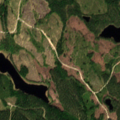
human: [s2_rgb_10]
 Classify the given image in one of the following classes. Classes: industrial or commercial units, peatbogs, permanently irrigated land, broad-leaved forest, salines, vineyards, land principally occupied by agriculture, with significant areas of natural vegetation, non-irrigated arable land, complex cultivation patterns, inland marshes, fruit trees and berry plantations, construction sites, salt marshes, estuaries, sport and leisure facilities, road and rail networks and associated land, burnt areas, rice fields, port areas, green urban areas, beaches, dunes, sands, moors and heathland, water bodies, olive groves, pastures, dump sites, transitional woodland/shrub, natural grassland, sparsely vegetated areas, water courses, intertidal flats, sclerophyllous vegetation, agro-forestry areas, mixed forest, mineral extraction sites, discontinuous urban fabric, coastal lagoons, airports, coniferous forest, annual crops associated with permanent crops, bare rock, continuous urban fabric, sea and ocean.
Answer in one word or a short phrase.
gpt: coniferous forest, mixed forest, transitional woodland/shrub